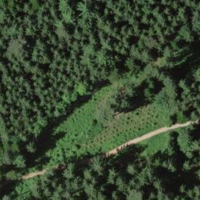
EUNIS habitat code: 43
Species observed at this site:
Vicia sepium
Tussilago farfara